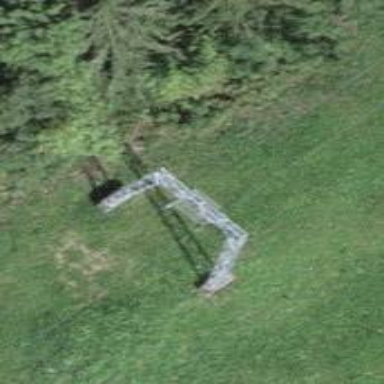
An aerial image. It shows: Pylon for aerialway.